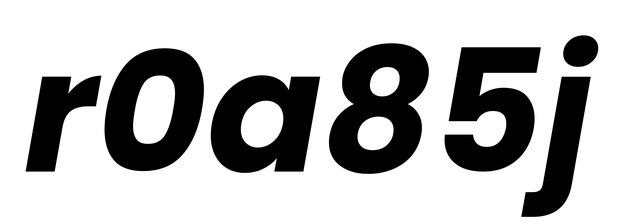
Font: Poppins-BoldItalic